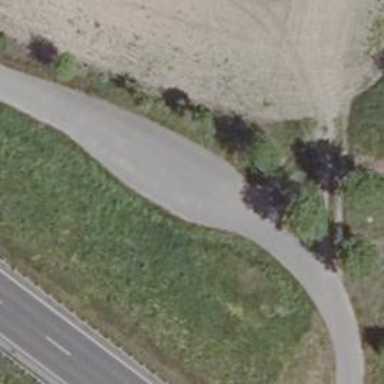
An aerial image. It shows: Passing place on the road.